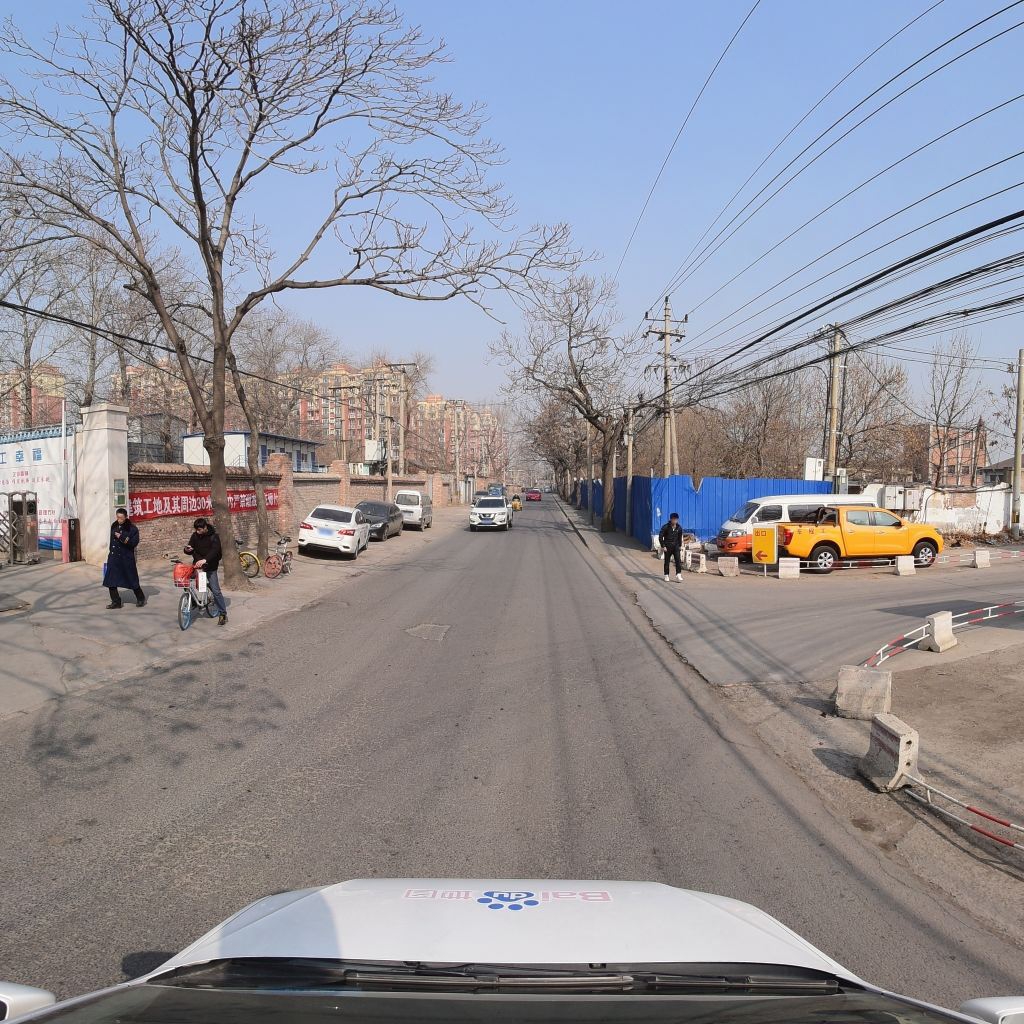
Region: Fengtai
Road damage annotations: pothole